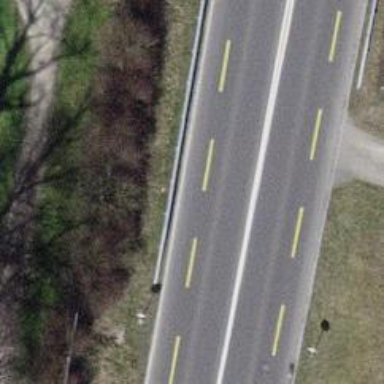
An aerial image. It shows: Primary road with asphalt surface and designated cycle lane.